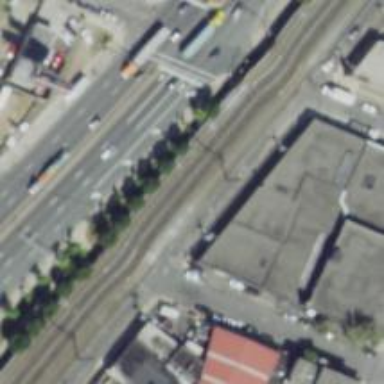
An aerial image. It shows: Bridge over railway with electrified contact lines.